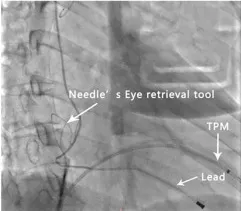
Illustration of the procedure. Removal of the lead-bound sites, and ,preservation of the slackness of the lead.
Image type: radiology (x_ray)